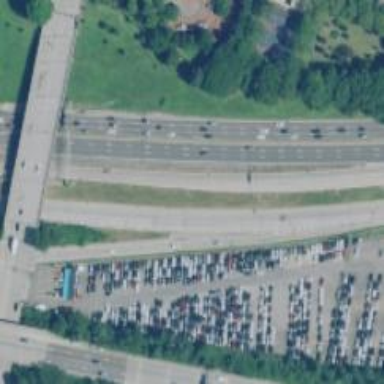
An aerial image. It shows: This image shows trunk highway that functions as expressway.